Question: how I get the preview product and next product in mysql?
for example: the current product is id 7 , I want to get 5 and 8 in table p , how to write the sql?

'''
SET FOREIGN_KEY_CHECKS=0;
-- ----------------------------
-- Table structure for 'p'
-- ----------------------------
DROP TABLE IF EXISTS 'p';
CREATE TABLE 'p' (
'id' int(10) NOT NULL auto_increment,
'products_name' varchar(200) default NULL,
PRIMARY KEY ('id')
) ENGINE=MyISAM AUTO_INCREMENT=12 DEFAULT CHARSET=utf8;
-- ----------------------------
-- Records of p
-- ----------------------------
INSERT INTO 'p' VALUES ('1', 'a');
INSERT INTO 'p' VALUES ('2', 'b');
INSERT INTO 'p' VALUES ('4', 'd');
INSERT INTO 'p' VALUES ('5', 'ed');
INSERT INTO 'p' VALUES ('11', 'f');
INSERT INTO 'p' VALUES ('7', 'gs');
INSERT INTO 'p' VALUES ('8', 'd');
INSERT INTO 'p' VALUES ('9', 'f');
'''
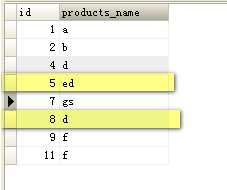
Answer: '''
SELECT P1.id,
P1.Products_Name
FROM P P1
INNER JOIN
(SELECT max(id)as ID FROM P WHERE id < 7
UNION ALL
SELECT min(id)as ID FROM P WHERE id > 7
)T ON T.ID = P1.ID
ORDER BY P1.ID ASC
'''
<URL>